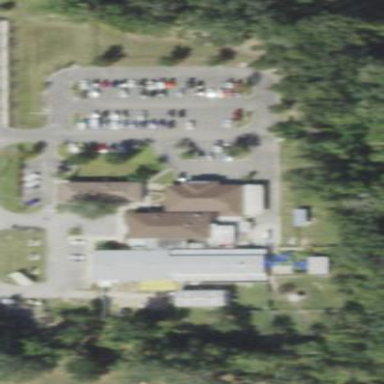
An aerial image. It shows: Commercial area with animal shelter.